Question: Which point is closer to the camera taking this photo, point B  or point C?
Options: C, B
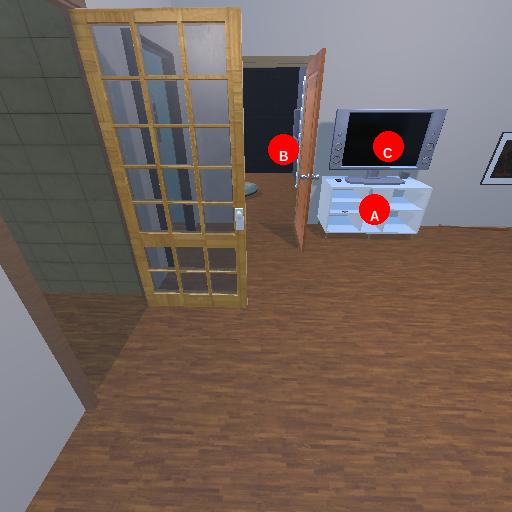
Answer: C